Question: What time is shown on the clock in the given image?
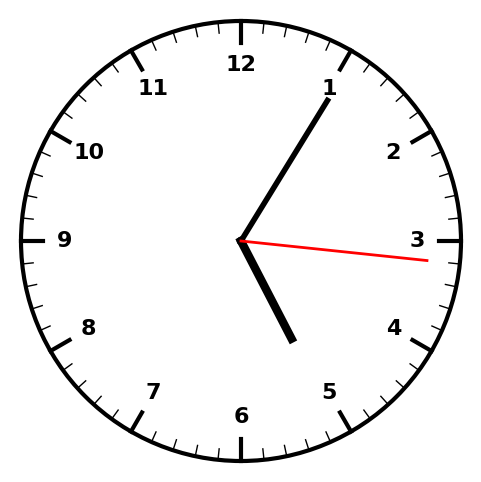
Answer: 05:05:16